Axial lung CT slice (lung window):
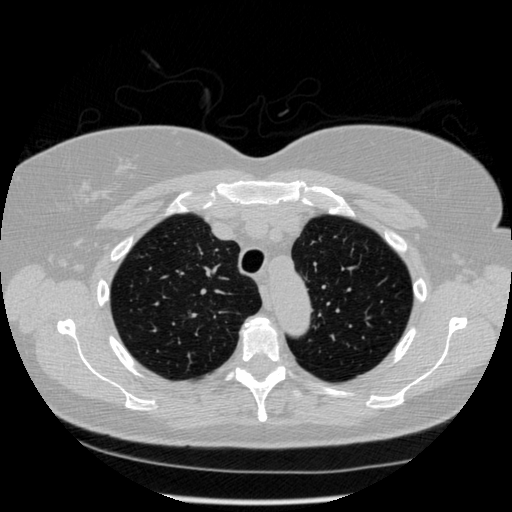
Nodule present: no